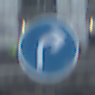
Verkehrszeichen: VorgeschriebeneFahrtrichtungRechts
Umgebung: Outdoor, Urban
Tageszeit: MorningAfternoon
Wetter: PartlyCloudy
Licht: Natural
Jahreszeit: NotSpecified
Kontrast: LowContrast